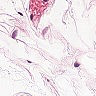
Metastatic tissue present: no